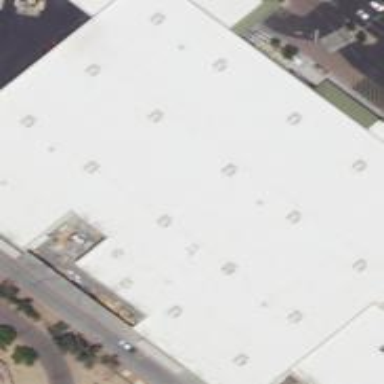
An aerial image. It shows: Retail building.